Question: I have a standard 'UINavigationViewController' with a standard 'UIInteractivePopGestureRecognizer' for iOS 7. I also have these well known and widely-used methods:
'''
[[NSNotificationCenter defaultCenter] addObserver:self selector:@selector(keyboardWillShow:) name:UIKeyboardWillShowNotification object:nil];
[[NSNotificationCenter defaultCenter] addObserver:self selector:@selector(keyboardWillHide:) name:UIKeyboardWillHideNotification object:nil];
'''
They work like this:
'''
- (void)keyboardWillShow:(NSNotification *)notification{
CGFloat keyboardSlideDuration = [[[notification userInfo] objectForKey: UIKeyboardAnimationDurationUserInfoKey] floatValue];
UIViewAnimationOptions keyboardAnimationCurve = [[notification userInfo][UIKeyboardAnimationCurveUserInfoKey] integerValue]<<16;
if (keyboardIsUp || isAnimating) return;
isAnimating = YES;
[UIView animateWithDuration:keyboardSlideDuration delay:0 options:(keyboardAnimationCurve | UIViewAnimationOptionBeginFromCurrentState) animations:^{
_topConstraint.constant -= kTopConstraintR4Ratio;
[self.view layoutIfNeeded];
}completion:^(BOOL finished){
keyboardIsUp = YES;
isAnimating = NO;
}];
}
- (void)keyboardWillHide:(NSNotification *)notification{
CGFloat keyboardSlideDuration = [[[notification userInfo] objectForKey: UIKeyboardAnimationDurationUserInfoKey] floatValue];
UIViewAnimationOptions keyboardAnimationCurve = [[notification userInfo][UIKeyboardAnimationCurveUserInfoKey] integerValue]<<16;
if (isAnimating) return;
isAnimating = YES;
[UIView animateWithDuration:keyboardSlideDuration delay:0 options:(keyboardAnimationCurve | UIViewAnimationOptionBeginFromCurrentState) animations:^{
_topConstraint.constant = topConstraintOriginalValue;
[self.view layoutIfNeeded];
} completion:^(BOOL finished) {
keyboardIsUp = NO;
isAnimating = NO;
}];
}
'''
The thing is that 'UIView animateWithDuration' is triggered without any respect to duration when I swipe the view back with a gesture. The whole view turns into a mess - it animates slowly when I pop the view, but when the gesture isn't finished - the view jumps up.
It looks like this:

How do I get rid of this strange behavior? the view to move during the transition and I want it to stay still.
:
You can download the sample project using the link here:
<URL>
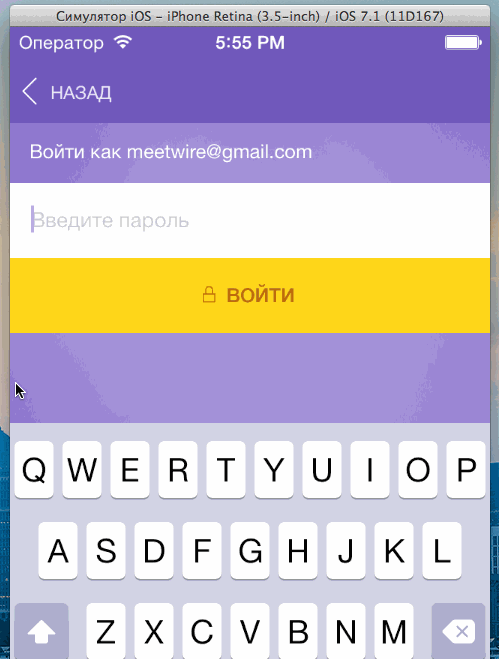
Answer: Easy hack:
'''
BOOL needAdjustContstrain;
'''
Set 'needAdjustContstrain' to 'YES' in 'keyboardWillShow:'
'''
- (void)viewWillDisappear:(BOOL)animated
{
[super viewWillDisappear:animated];
if (needAdjustContstrain) {
_topContstraint.constant -=40;
}
}
'''